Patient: sex M, age 47
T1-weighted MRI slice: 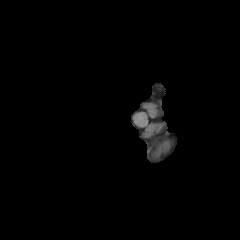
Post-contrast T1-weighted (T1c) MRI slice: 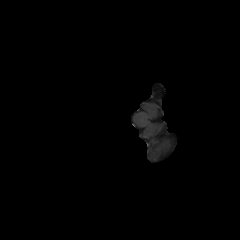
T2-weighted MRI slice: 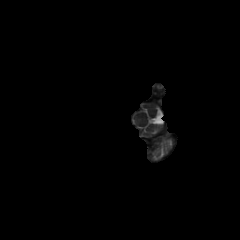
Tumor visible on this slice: no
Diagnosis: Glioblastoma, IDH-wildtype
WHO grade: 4